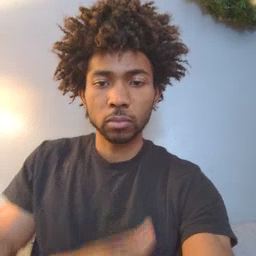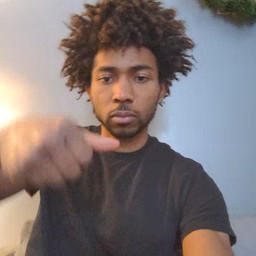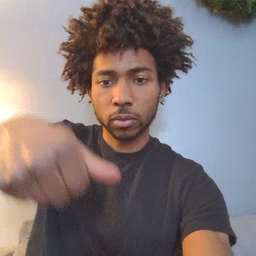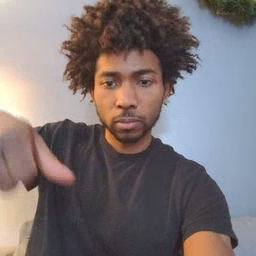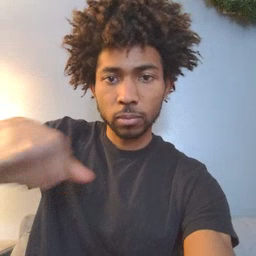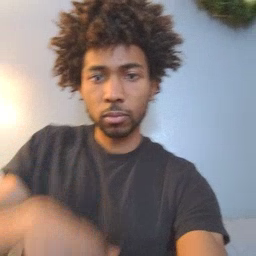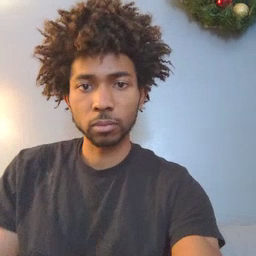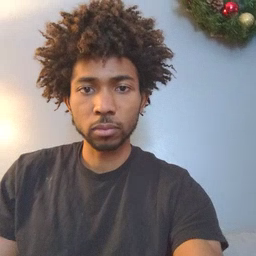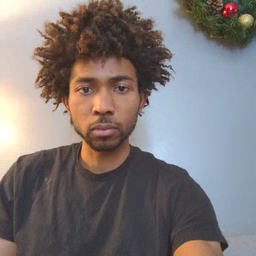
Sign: puzzle